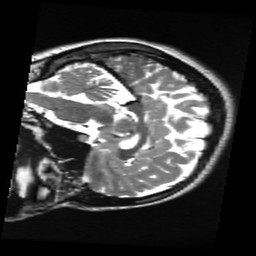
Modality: T2w
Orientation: sagittal
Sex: female
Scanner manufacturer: ge
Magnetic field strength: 3 T
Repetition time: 5 s
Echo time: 0.1017 s